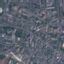
Land use / land cover: Residential